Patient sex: M
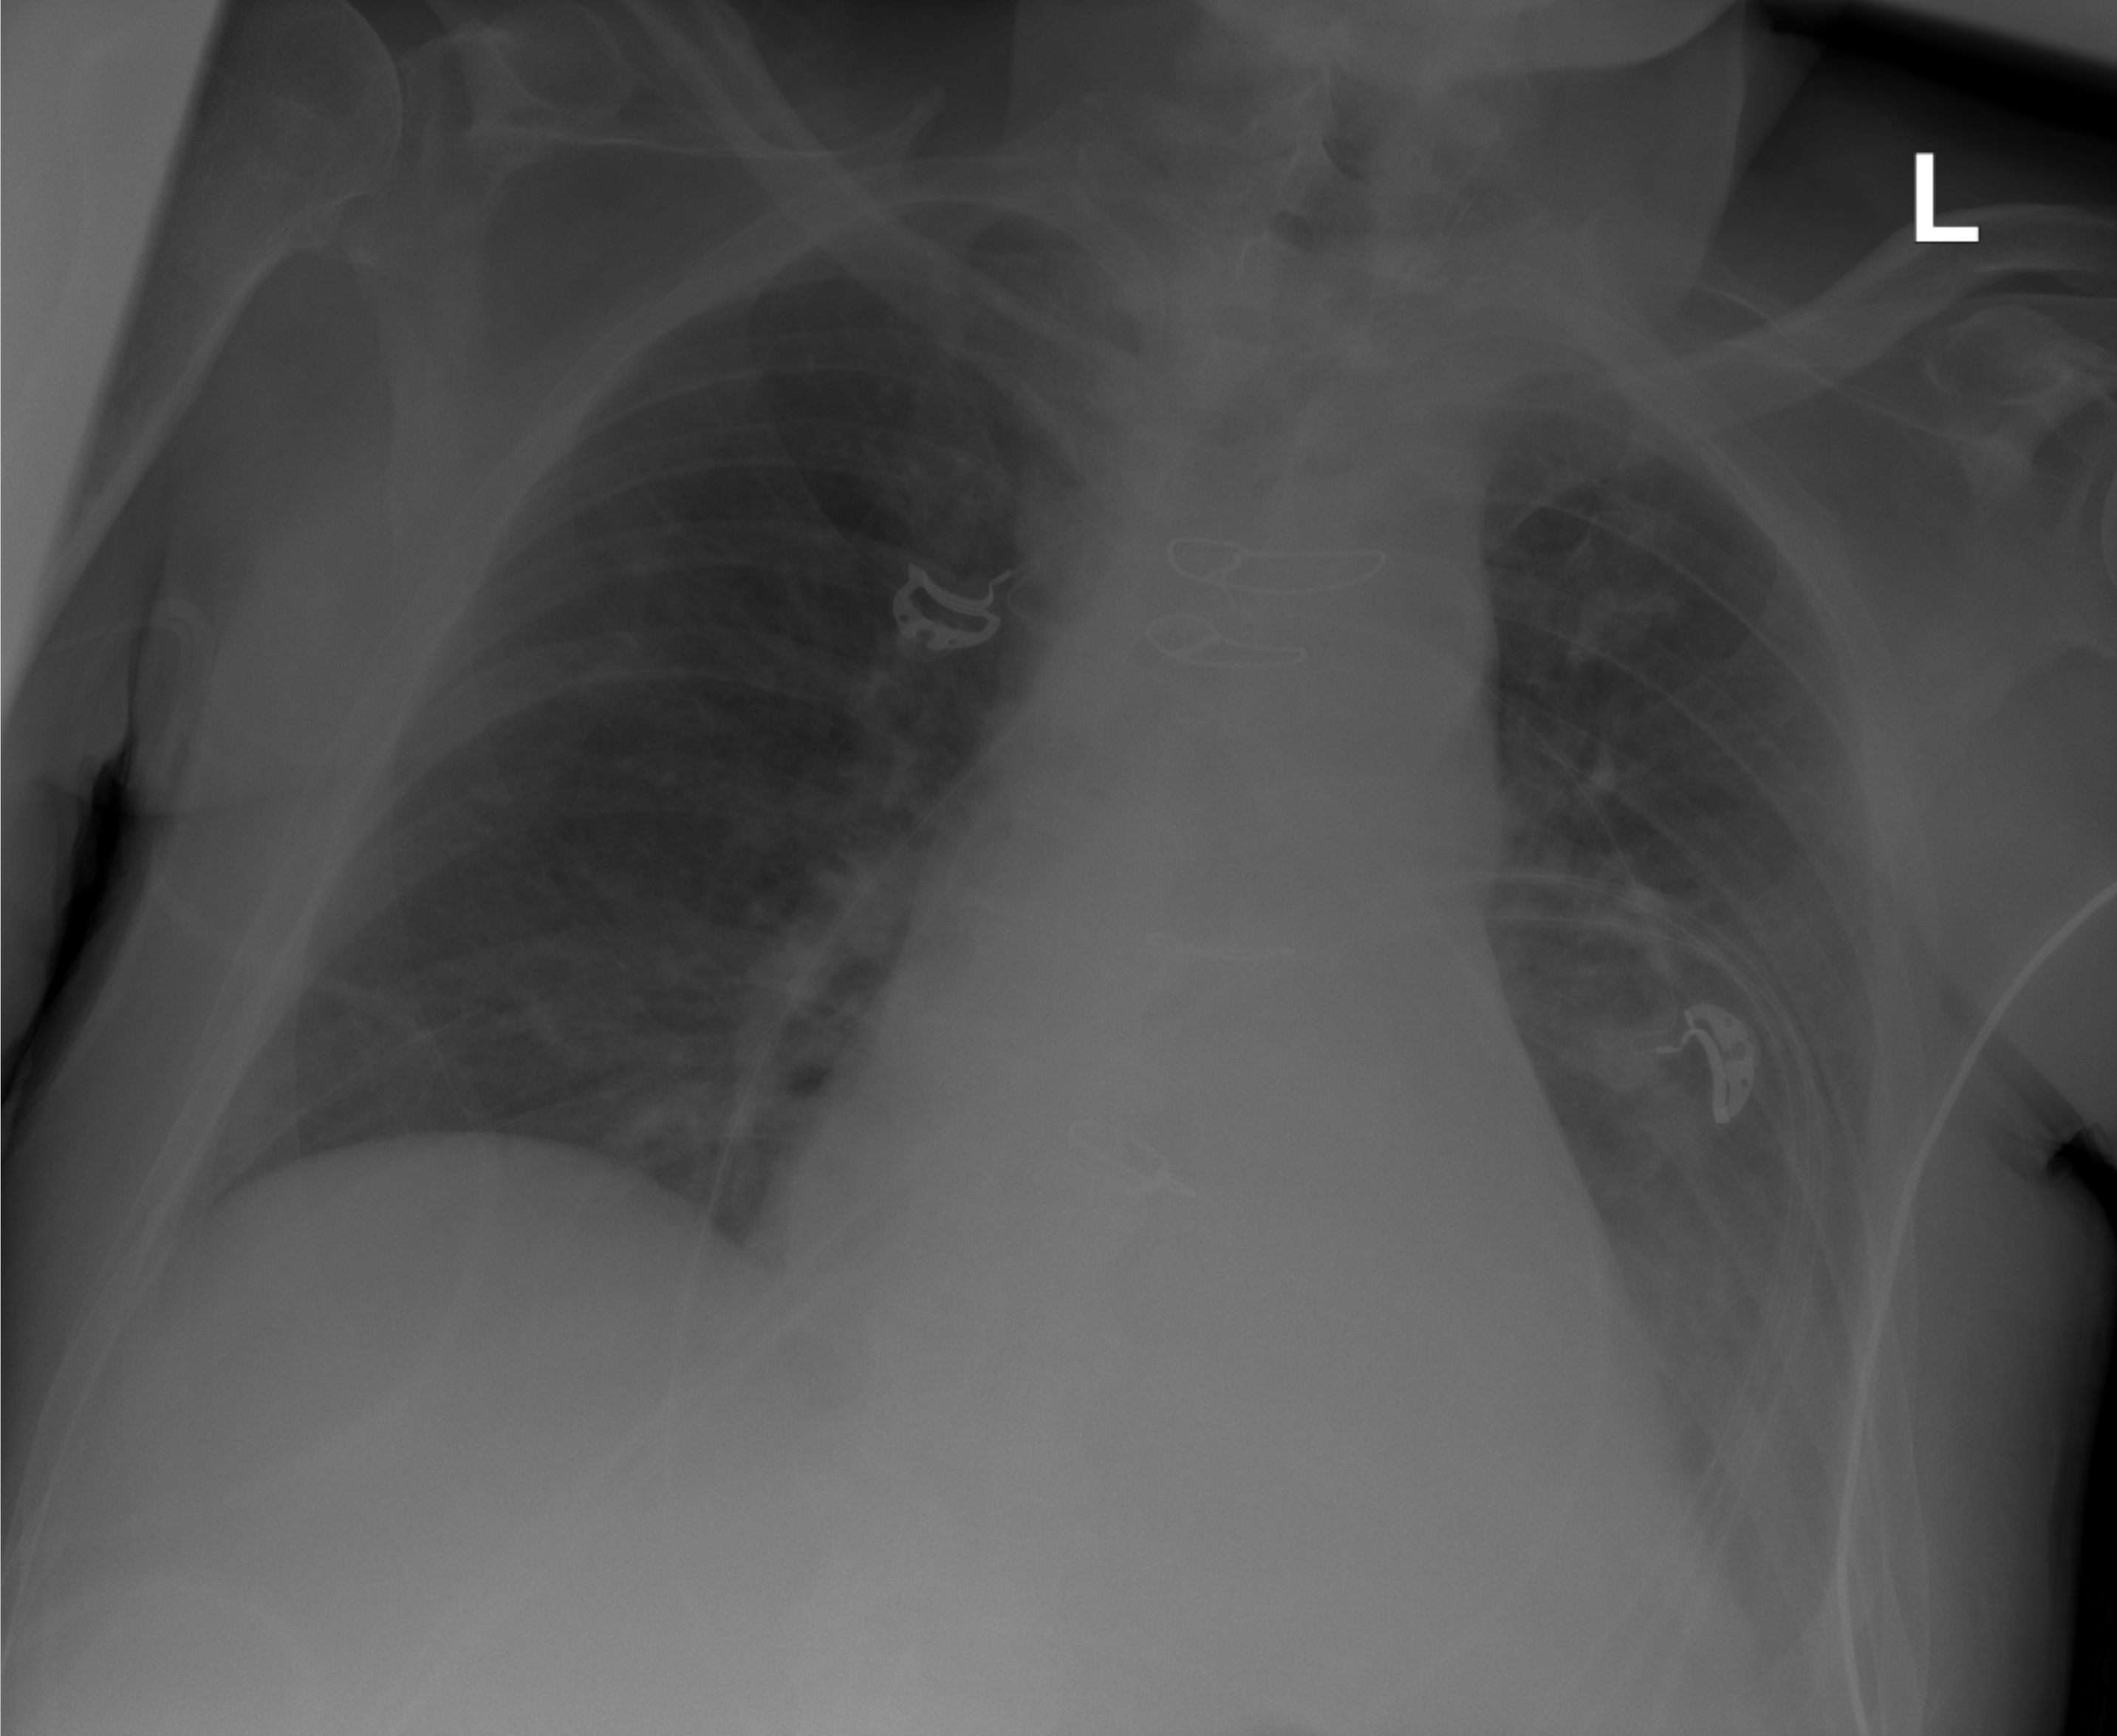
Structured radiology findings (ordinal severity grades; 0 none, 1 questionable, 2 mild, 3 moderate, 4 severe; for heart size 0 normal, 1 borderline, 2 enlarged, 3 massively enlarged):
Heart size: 2
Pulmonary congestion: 2
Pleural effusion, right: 0
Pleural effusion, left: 2
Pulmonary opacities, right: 0
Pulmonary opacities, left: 2
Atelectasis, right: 2
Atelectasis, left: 2